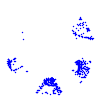
Particle: kaon